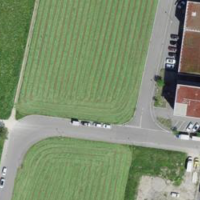
EUNIS habitat code: 25
Species observed at this site:
Centaurea cyanus